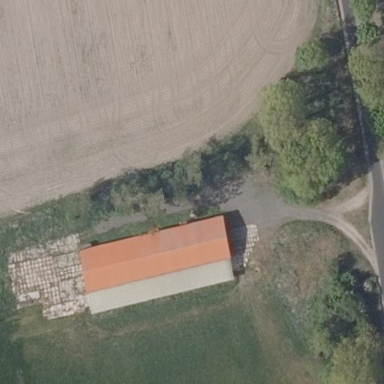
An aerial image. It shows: Farmyard area.